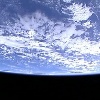
Label: cloud